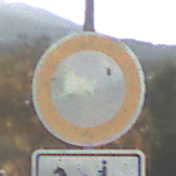
Verkehrszeichen: VerbotFahrzeugeAllerArt
Zusatzzeichen unten: MehrspurigeFahrzeugeFrei9
Umgebung: Outdoor, Nature
Tageszeit: SunriseSunset
Wetter: Clear
Licht: Natural
Jahreszeit: NotSpecified
Kontrast: HighContrast